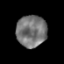
Tissue: prostate
Cell type: Epithelial cells
Senescence score: 0.2165
Nuclear area (px): 936
Mean DAPI intensity: 118.04